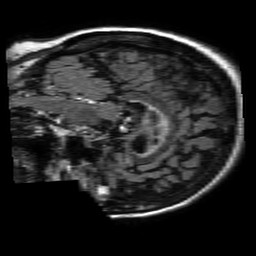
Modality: FLAIR
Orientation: sagittal
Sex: female
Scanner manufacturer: philips
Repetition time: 11 s
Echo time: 0.125 s